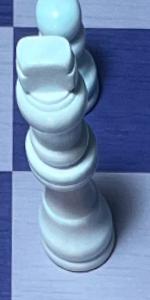
Label: King_White